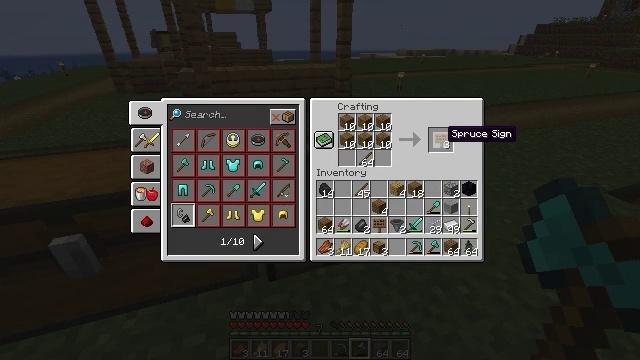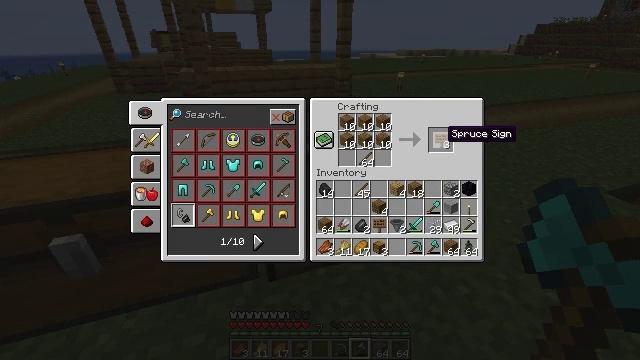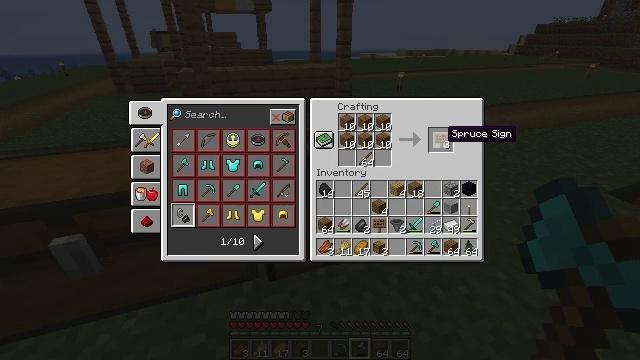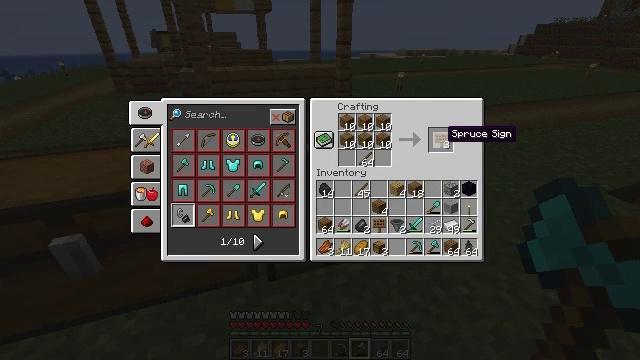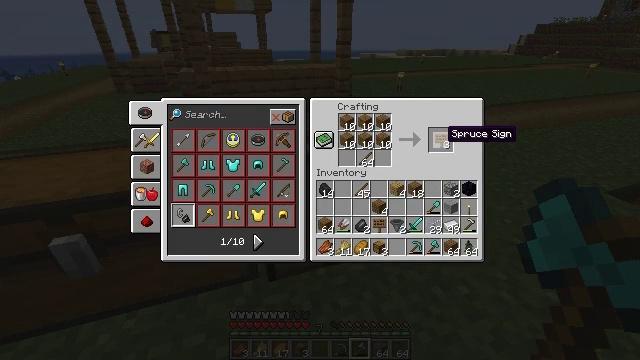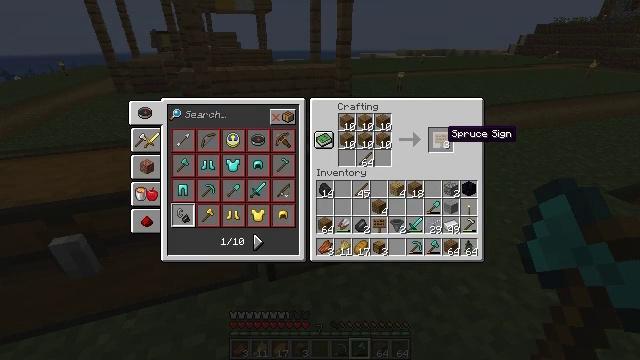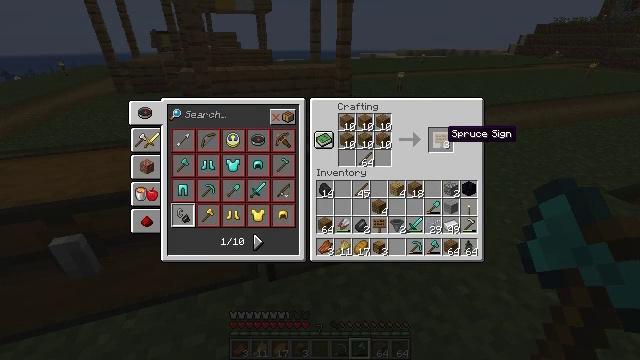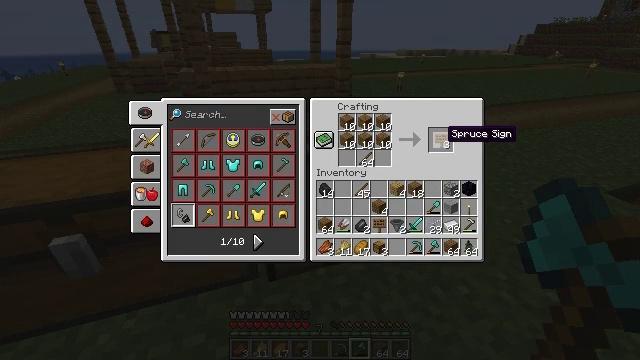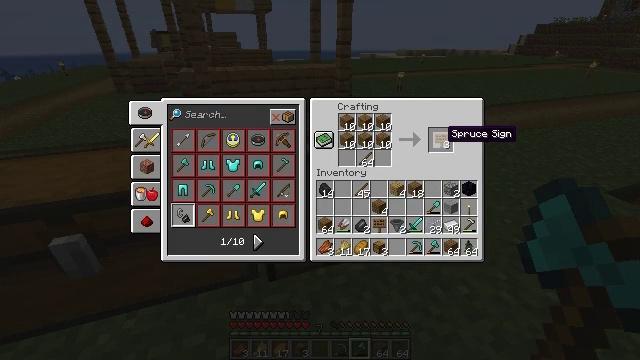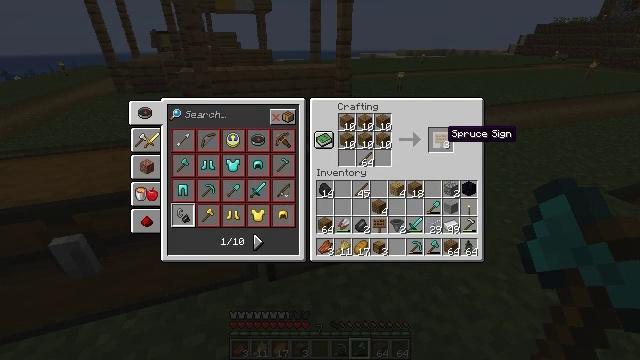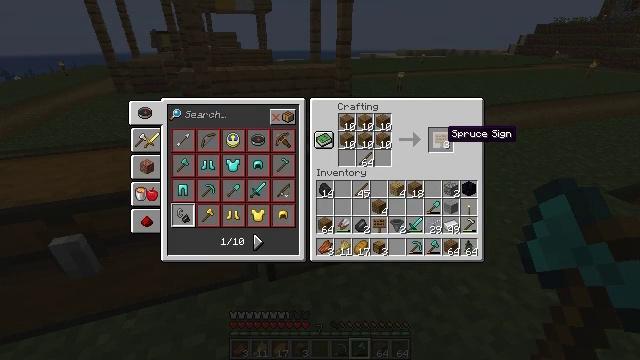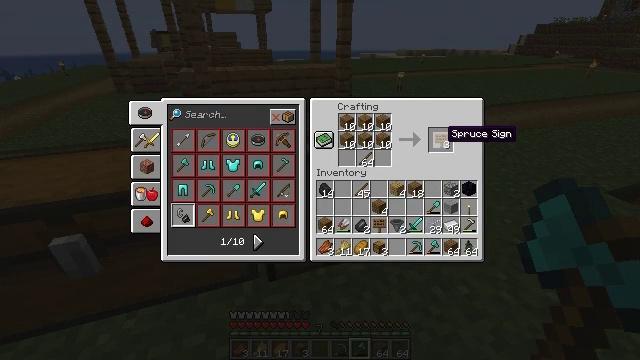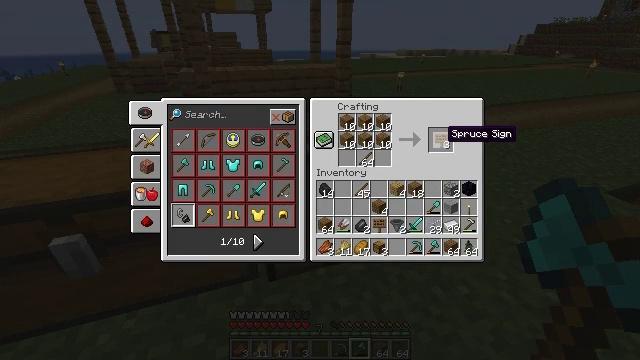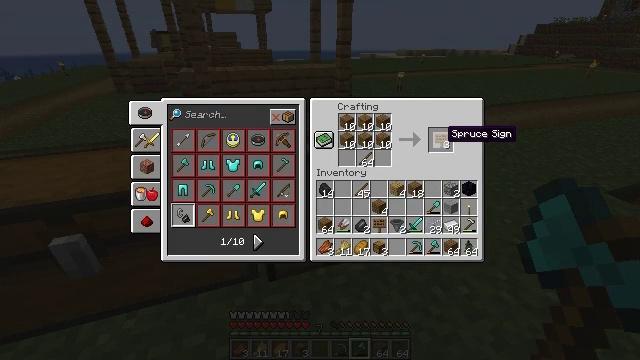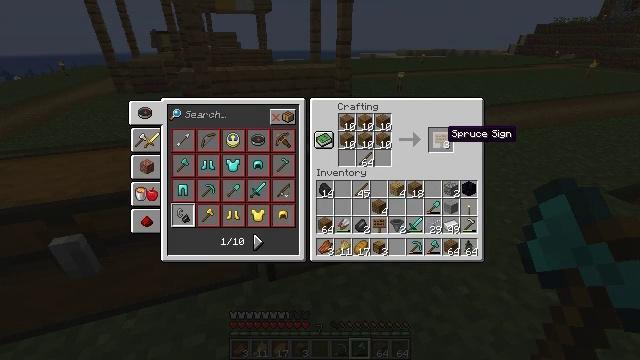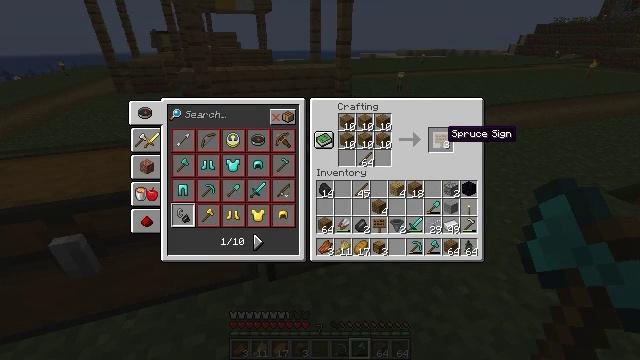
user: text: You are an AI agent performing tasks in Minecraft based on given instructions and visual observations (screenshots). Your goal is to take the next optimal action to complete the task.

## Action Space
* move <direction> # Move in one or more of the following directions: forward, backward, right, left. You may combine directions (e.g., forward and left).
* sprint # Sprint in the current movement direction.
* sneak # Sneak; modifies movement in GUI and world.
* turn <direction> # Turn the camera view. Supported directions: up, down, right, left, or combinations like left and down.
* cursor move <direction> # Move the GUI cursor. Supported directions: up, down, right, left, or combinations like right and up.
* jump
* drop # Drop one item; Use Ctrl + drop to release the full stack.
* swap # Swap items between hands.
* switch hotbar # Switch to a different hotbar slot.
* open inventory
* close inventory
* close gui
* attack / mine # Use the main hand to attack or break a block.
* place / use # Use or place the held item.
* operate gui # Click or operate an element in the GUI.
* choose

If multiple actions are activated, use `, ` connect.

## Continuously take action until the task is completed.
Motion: motion action
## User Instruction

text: Use wooden planks to craft a spruce sign.
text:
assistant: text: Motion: no_op
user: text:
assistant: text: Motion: no_op
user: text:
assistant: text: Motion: no_op
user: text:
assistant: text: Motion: no_op
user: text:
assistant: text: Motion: no_op
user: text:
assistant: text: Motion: no_op
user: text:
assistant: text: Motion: no_op
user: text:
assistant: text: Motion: no_op
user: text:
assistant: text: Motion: no_op
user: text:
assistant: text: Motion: no_op
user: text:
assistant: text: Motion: no_op
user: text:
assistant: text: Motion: no_op
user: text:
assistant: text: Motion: no_op
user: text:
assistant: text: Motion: no_op
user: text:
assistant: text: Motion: no_op
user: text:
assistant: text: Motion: no_op
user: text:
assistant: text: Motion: no_op
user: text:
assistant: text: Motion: sneak
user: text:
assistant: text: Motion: sneak
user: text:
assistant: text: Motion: sneak
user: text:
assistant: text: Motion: sneak, operate gui
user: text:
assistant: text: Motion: sneak, operate gui
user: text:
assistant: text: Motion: sneak, operate gui
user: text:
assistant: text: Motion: sneak
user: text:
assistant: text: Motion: sneak
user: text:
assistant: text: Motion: sneak